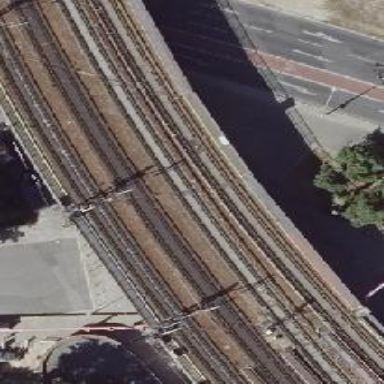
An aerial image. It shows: Viaduct bridge carrying electrified light rail. The railway uses ballastless track.